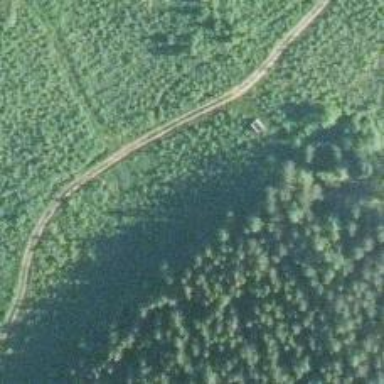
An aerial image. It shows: Bridleway.